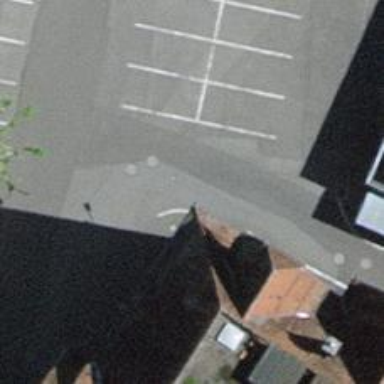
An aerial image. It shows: Road serving as parking aisle.